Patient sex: M
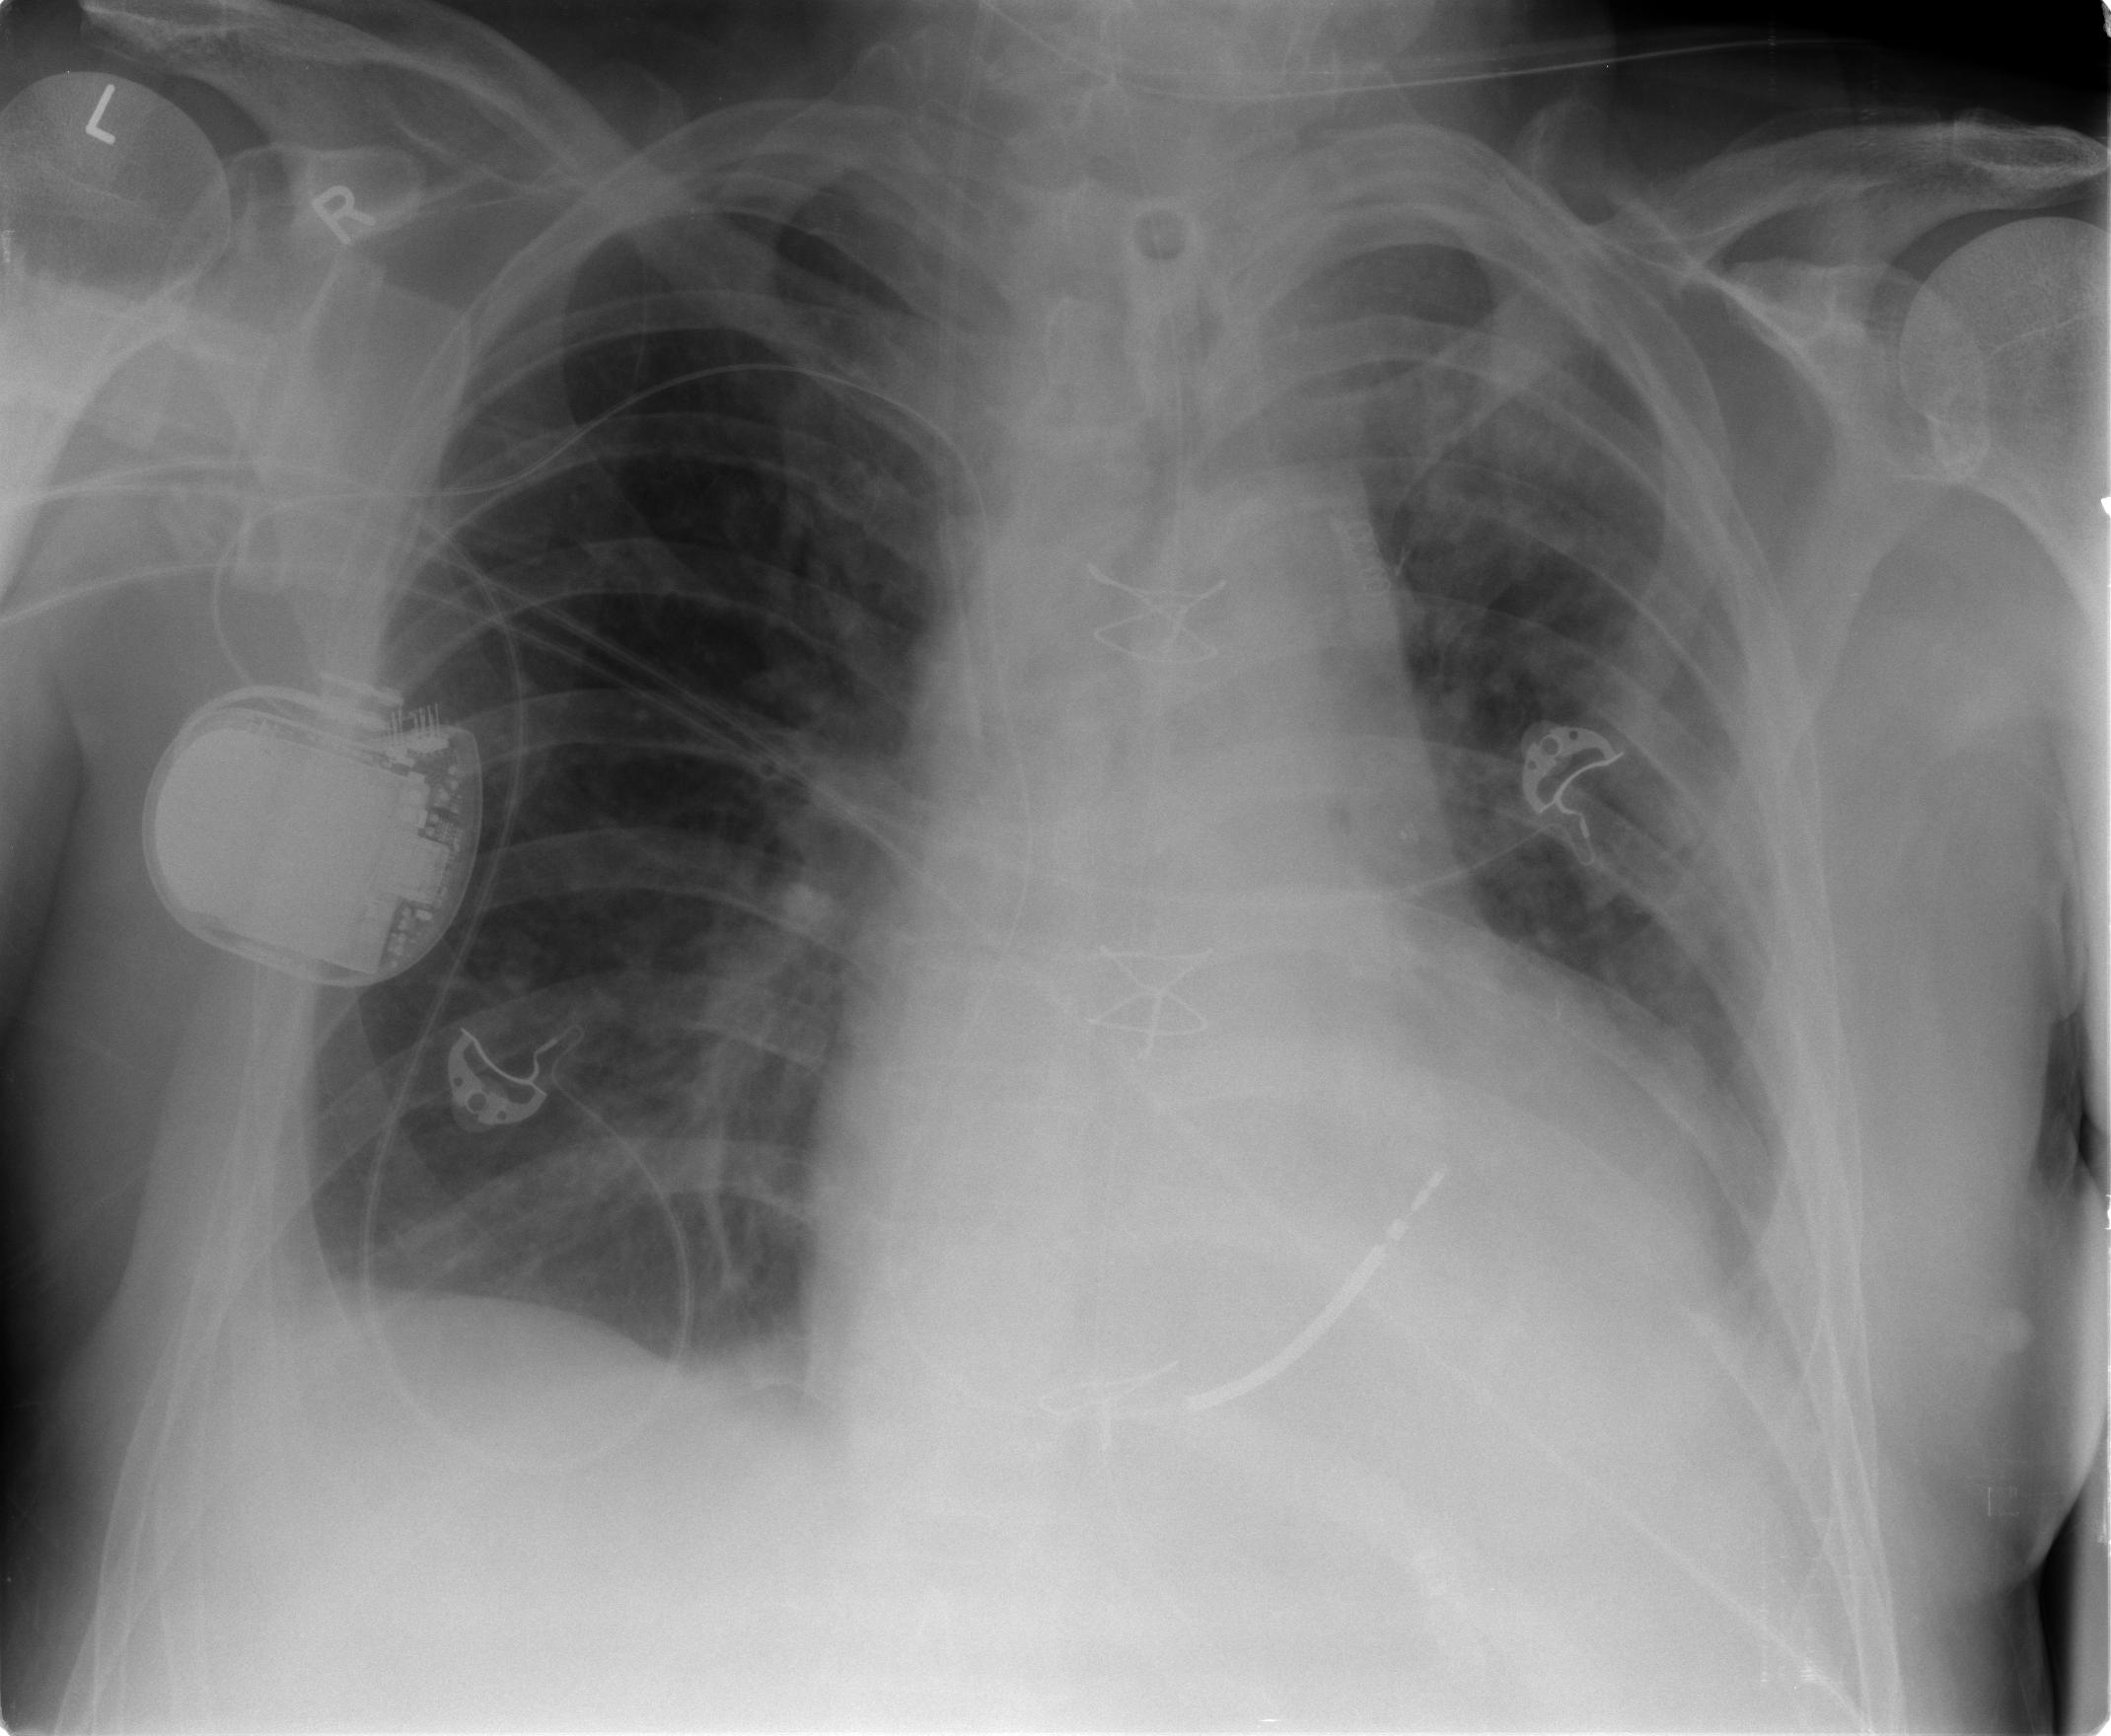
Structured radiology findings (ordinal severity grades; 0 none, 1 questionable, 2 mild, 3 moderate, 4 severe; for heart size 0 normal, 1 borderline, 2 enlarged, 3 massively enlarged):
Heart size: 3
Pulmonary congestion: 2
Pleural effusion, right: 2
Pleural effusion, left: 2
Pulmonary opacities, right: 0
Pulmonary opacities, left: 0
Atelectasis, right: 2
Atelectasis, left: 2